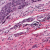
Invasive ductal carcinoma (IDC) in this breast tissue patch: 1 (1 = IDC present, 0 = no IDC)